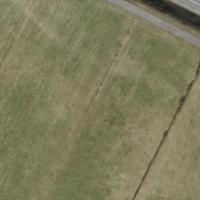
EUNIS habitat code: 52
Species observed at this site:
Podarcis muralis
Chiasmia clathrata
Helix pomatia